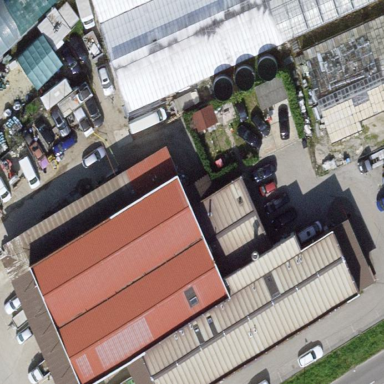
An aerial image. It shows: Industrial building.